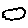
Label: cloud